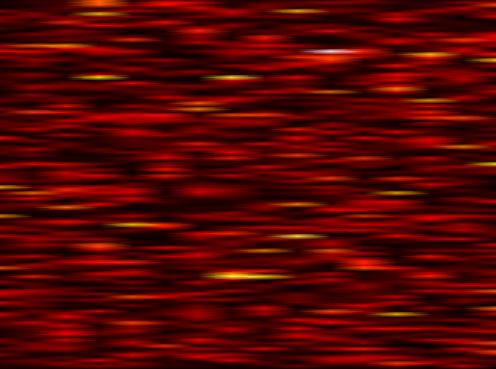
Label: OFDM